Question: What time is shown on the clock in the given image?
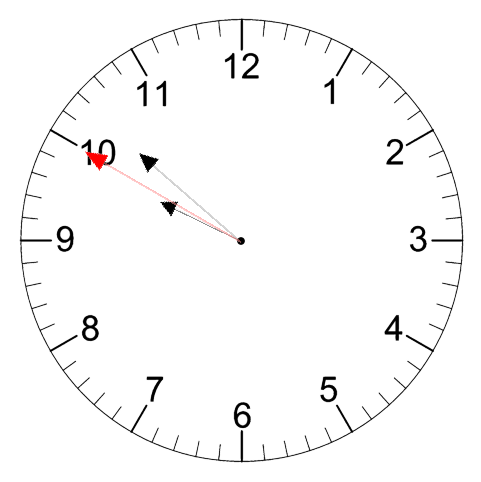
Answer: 09:51:50